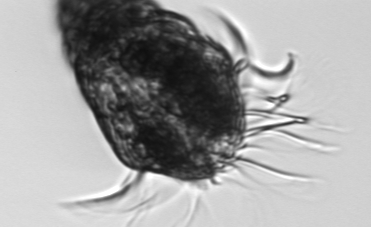
Label: Laboea_strobila